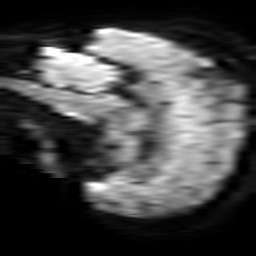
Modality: TRACE
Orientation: sagittal
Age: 52
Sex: female
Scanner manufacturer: philips
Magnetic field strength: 3 T
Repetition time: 4.0 s
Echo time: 0.06104 s